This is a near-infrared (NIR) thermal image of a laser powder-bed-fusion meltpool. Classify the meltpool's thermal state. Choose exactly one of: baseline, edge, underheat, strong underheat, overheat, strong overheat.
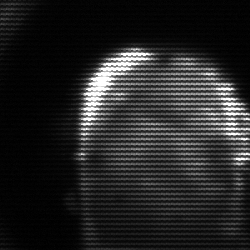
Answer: baseline